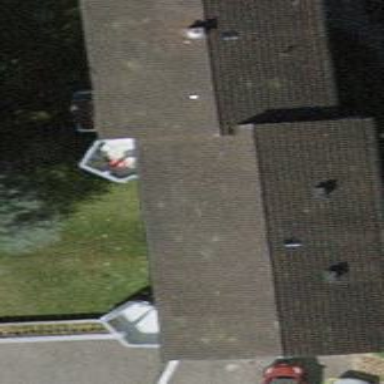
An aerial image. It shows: Building with gabled roof.